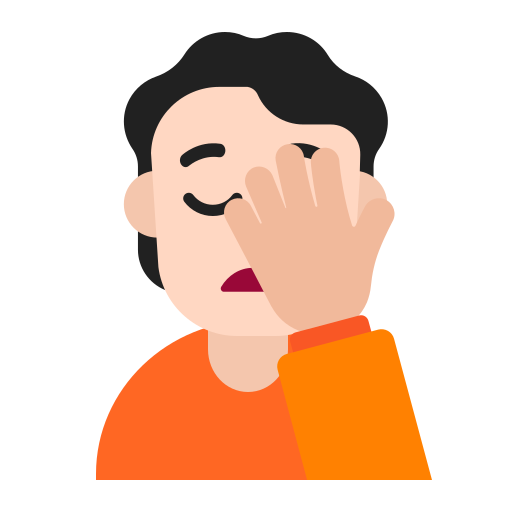
person facepalming flat light